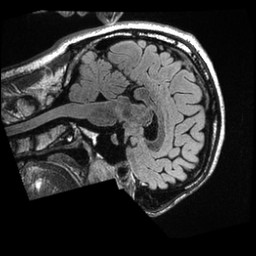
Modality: T1w
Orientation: sagittal
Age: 21
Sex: male